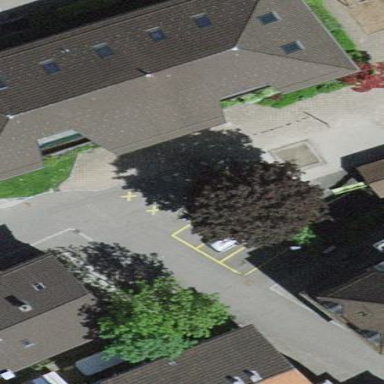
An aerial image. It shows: Kindergarten building.